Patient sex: M
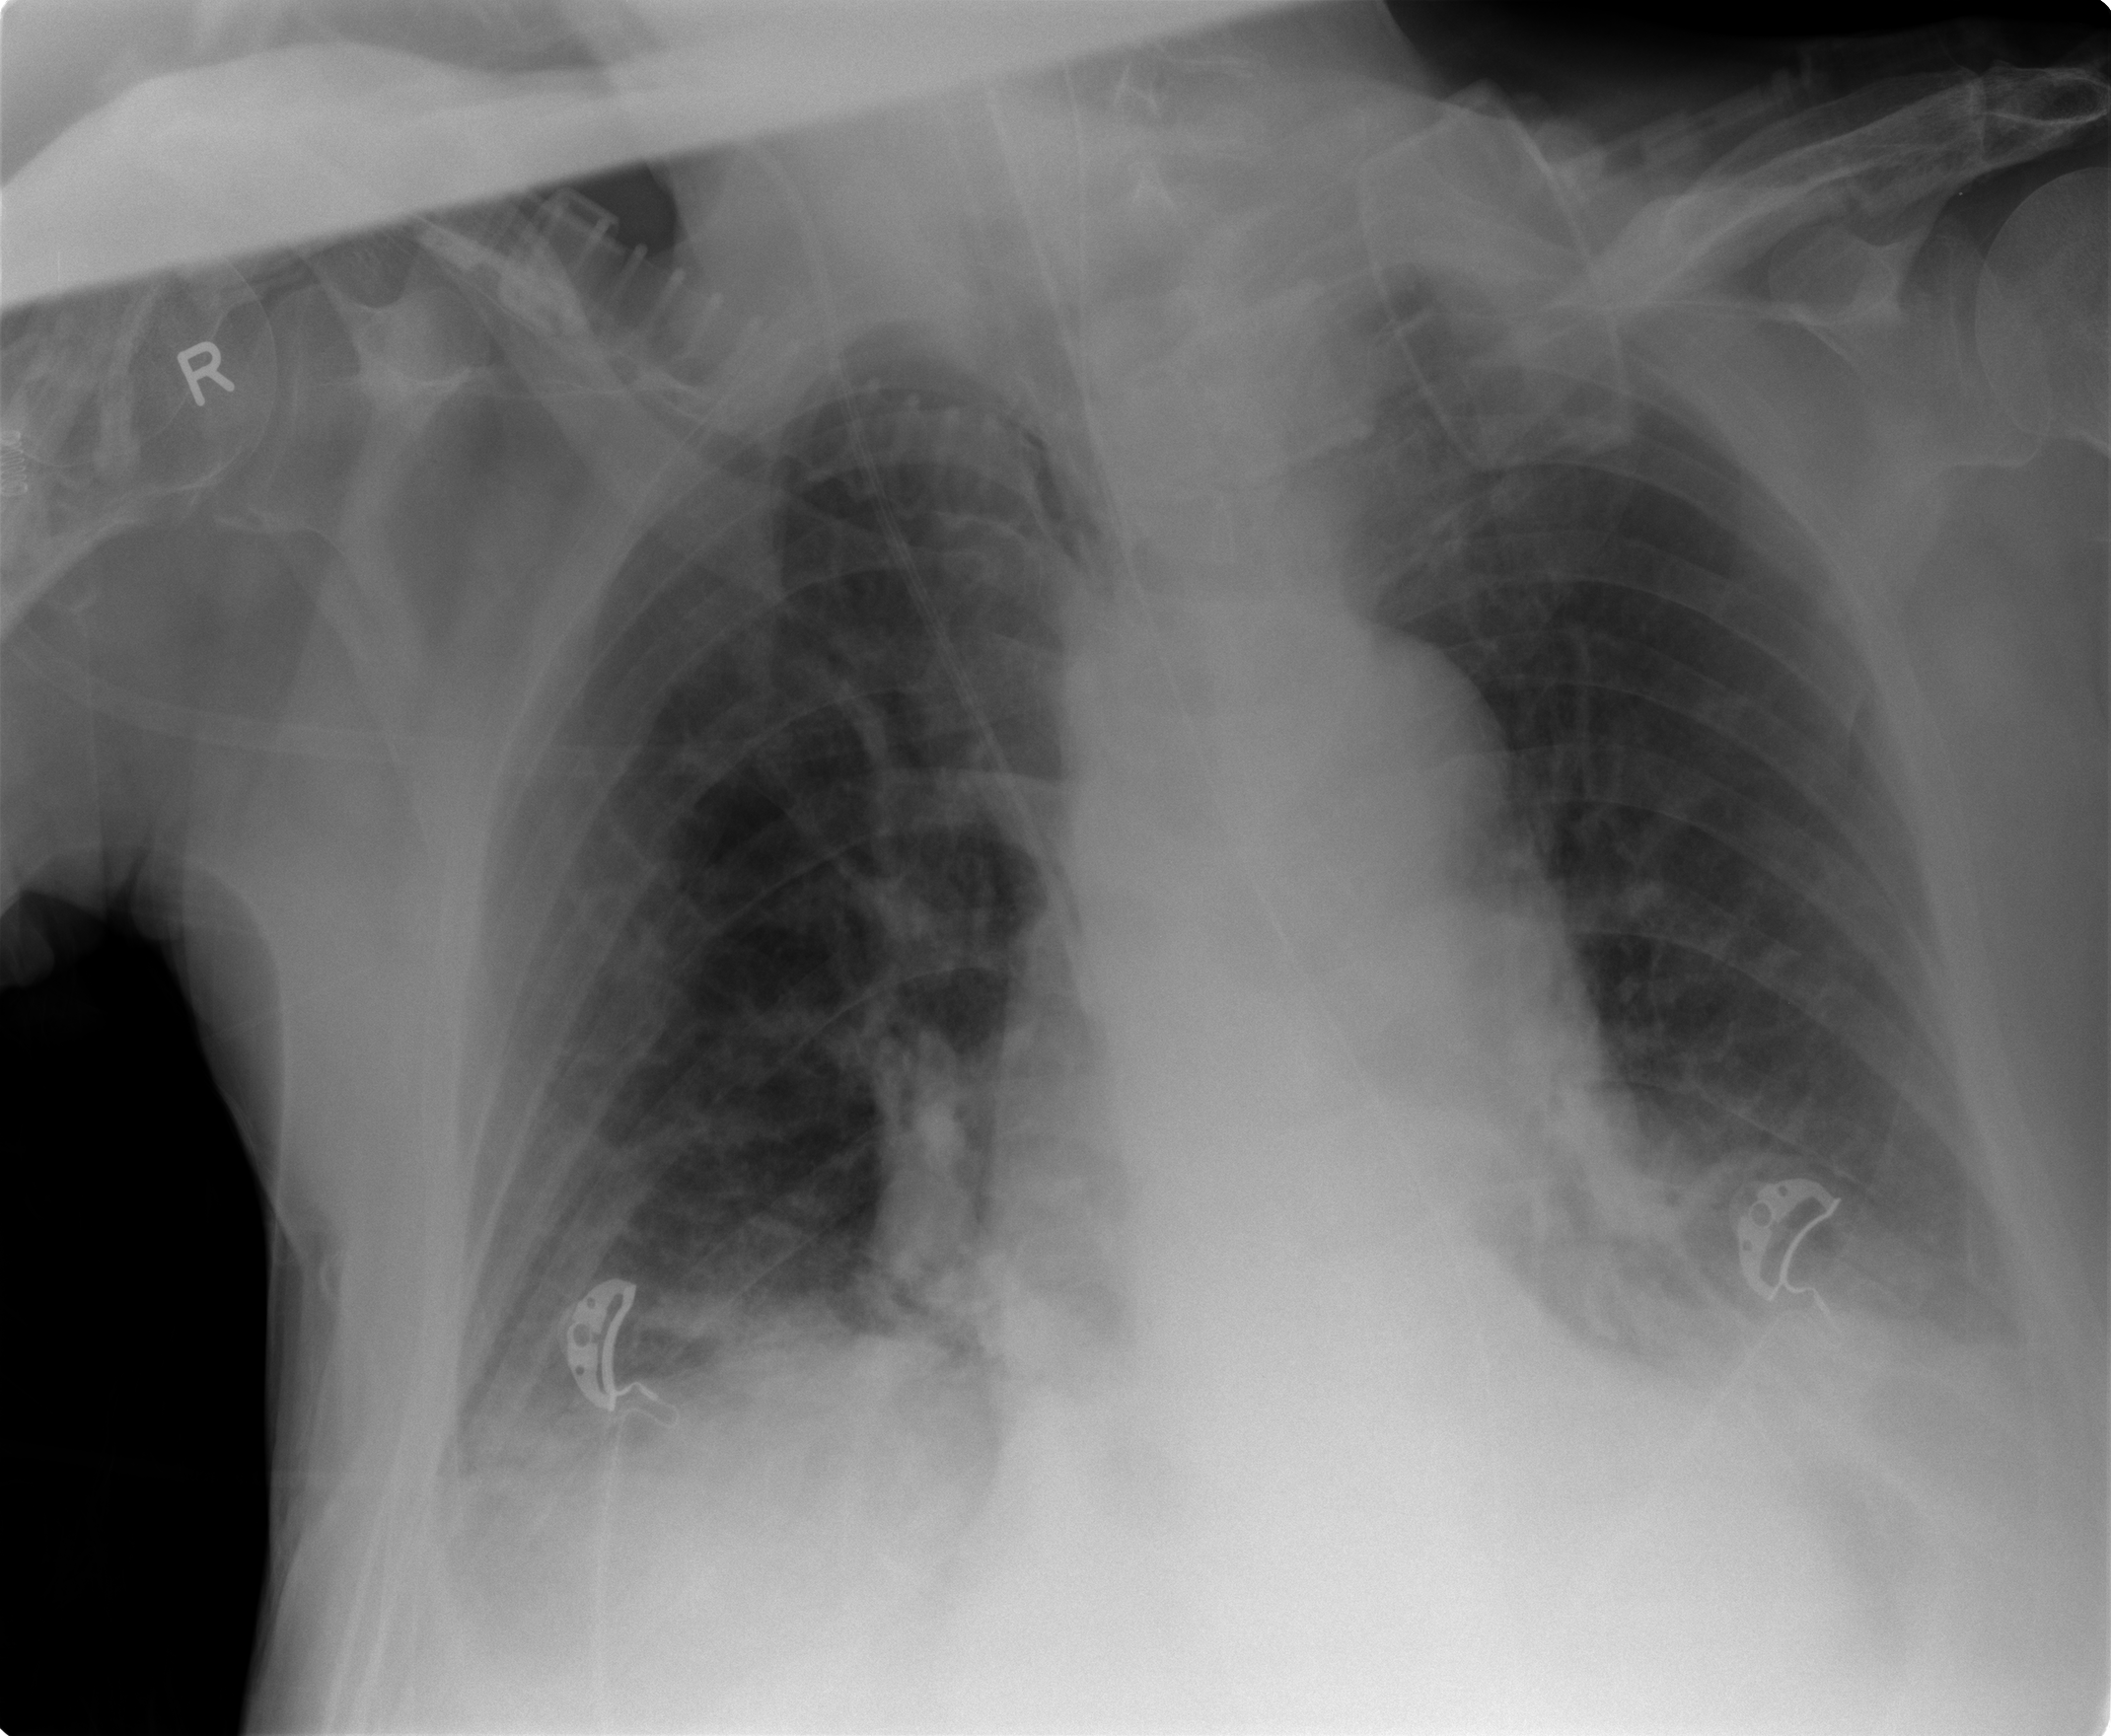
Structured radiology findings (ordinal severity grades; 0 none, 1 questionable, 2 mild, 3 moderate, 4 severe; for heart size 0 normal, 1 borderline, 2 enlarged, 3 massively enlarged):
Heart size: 2
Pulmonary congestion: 2
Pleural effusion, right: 2
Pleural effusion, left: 2
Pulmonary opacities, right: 1
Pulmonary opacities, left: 1
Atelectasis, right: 2
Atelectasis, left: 2